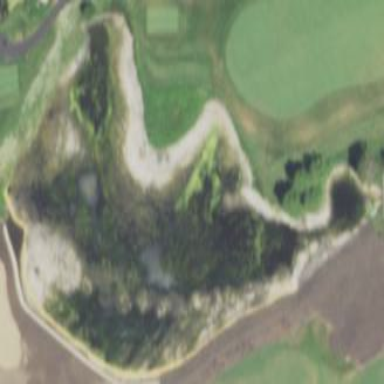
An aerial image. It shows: Picturesque scene of golf course with lateral water hazard.